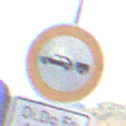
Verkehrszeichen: VerbotPersonenkraftwagenMitAnhaenger
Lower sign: ZeitangabenMitBeschraenkungAufWochentage3
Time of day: Midday
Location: Outdoor (Nature)
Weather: PartlyCloudy
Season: NotSpecified
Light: Natural